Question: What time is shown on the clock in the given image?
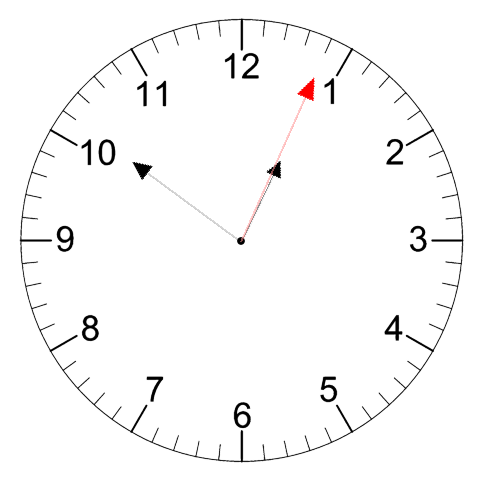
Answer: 12:51:04